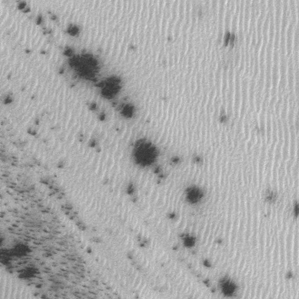
Label: frost